Field crop: maize
Growth stage: 2
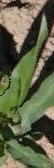
Species: maize